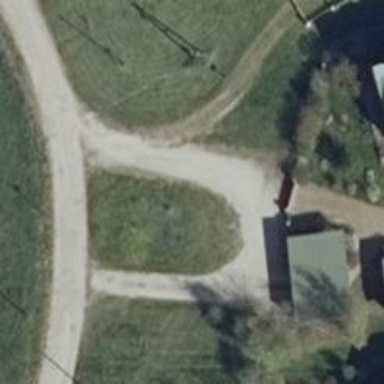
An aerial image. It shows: Driveway.